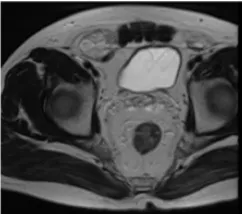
(C) Fatty components with high both in T1 and in T2 emphasized, however low in fat suppression images.
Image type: radiology (mri)